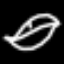
Label: leaf